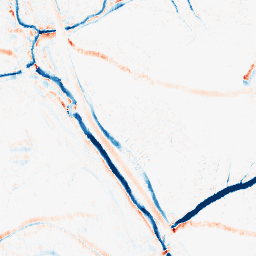
Category: morphological
Decomposition family: morphological_ellipse
Decomposition parameters: operation: average
width: 10
height: 5
Upsampling method: quartic
Upsampling parameters: scale: 4
Upsampling scale: 4